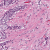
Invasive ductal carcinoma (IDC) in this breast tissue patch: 1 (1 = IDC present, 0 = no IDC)